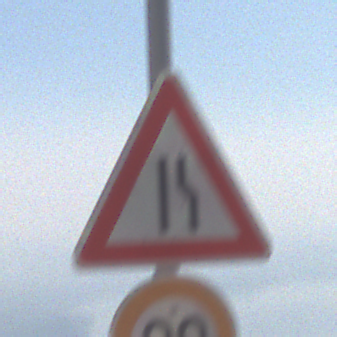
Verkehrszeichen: EinseitigVerengteFahrbahnRechts
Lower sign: Geschwindigkeit80
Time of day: Midday
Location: Outdoor (Nature)
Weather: Clear
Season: NotSpecified
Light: Natural